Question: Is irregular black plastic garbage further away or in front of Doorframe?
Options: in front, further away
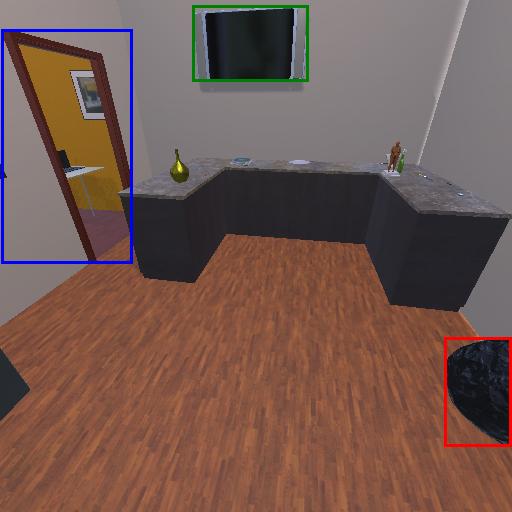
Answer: in front